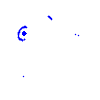
Particle: kaon